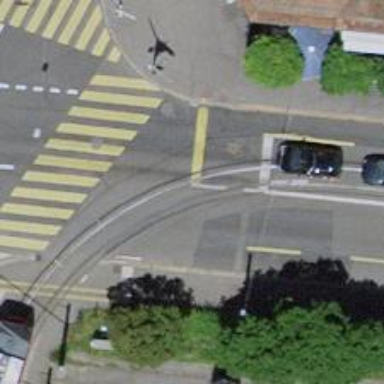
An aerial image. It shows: Tram level crossing on railway.